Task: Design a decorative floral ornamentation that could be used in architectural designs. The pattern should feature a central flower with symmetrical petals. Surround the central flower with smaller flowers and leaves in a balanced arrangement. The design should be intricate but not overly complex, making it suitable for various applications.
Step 957:
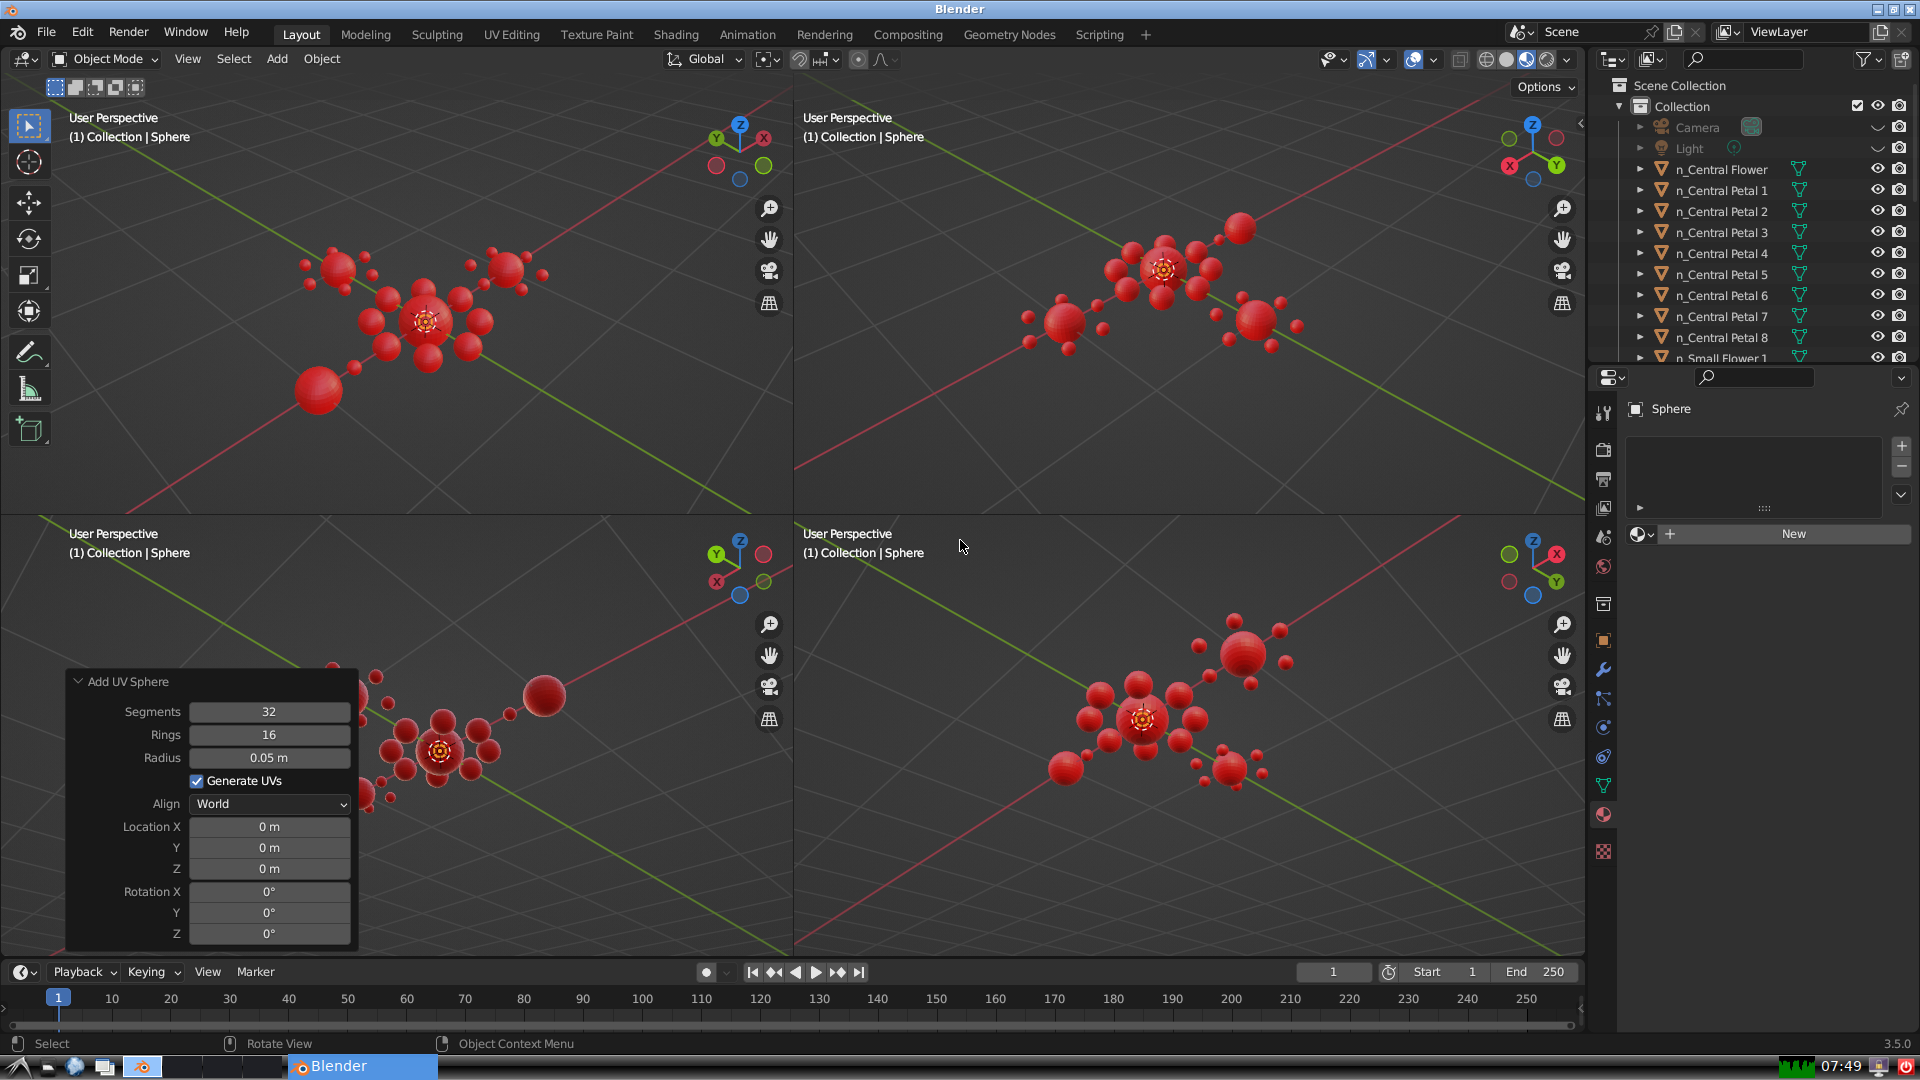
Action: {"key_press": ['Ctrl, Home']}